Question: When i looked into my i saw there is option called
The clould service contains serveral sites like --
'''
Demosite1.com
demosites2.com
and so on...
'''
But i really do not know where to find --
'.

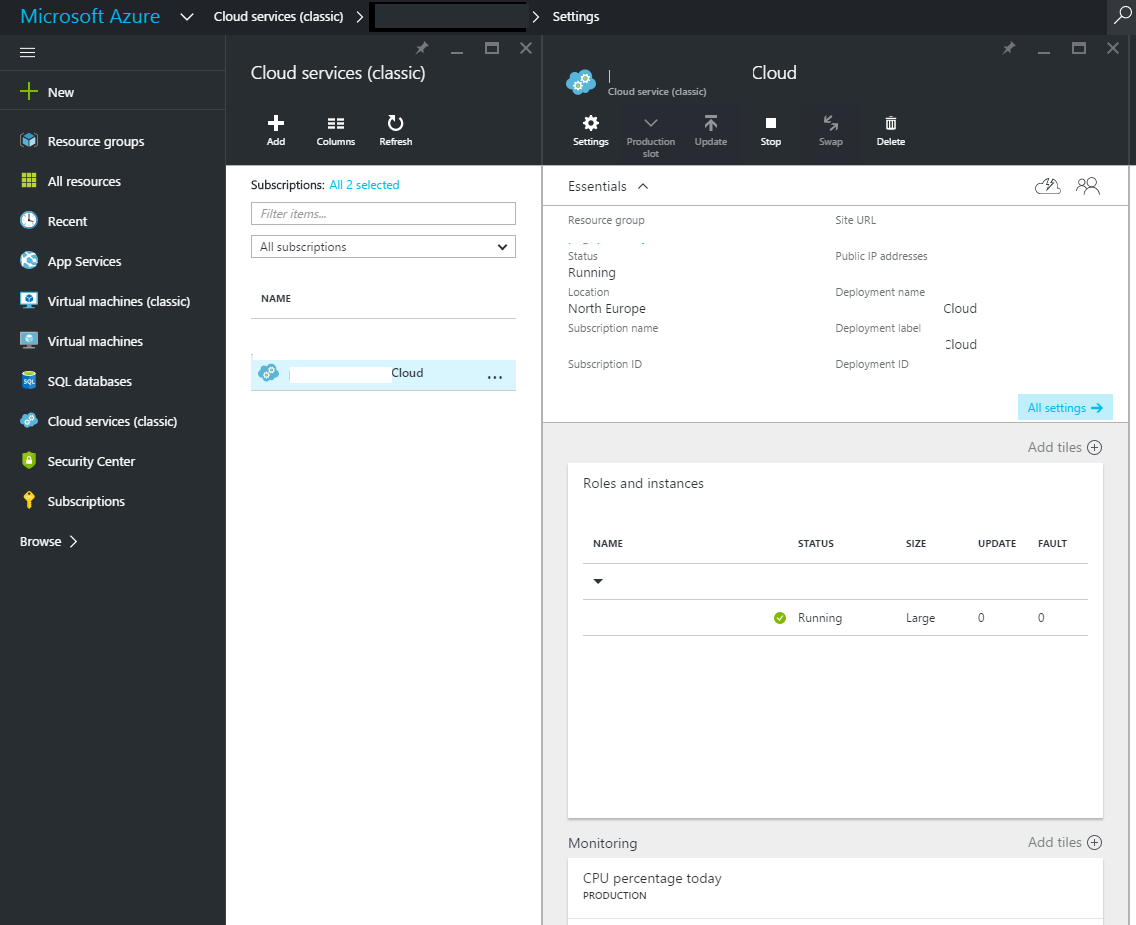
Answer: A simple command will do in powershell
<URL>
'Get-AzureService'
You can use the rest api and do that on .Net also or any other language the reference <URL>
there is also one example there how to do it in c#